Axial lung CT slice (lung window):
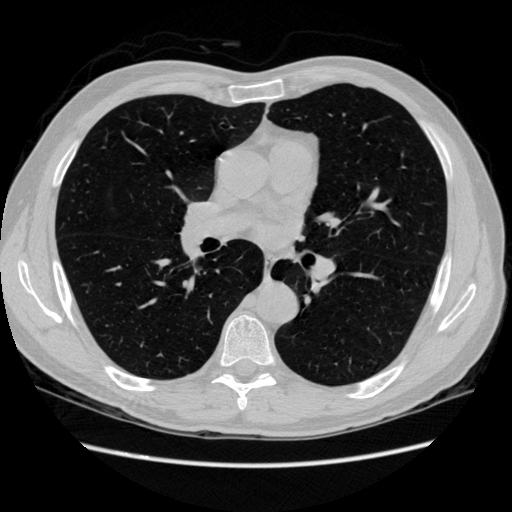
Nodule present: no